Question: Can anyone help me with the following error report (for the code at the bottom):
'''
Exception in thread "AWT-EventQueue-0" java.lang.VerifyError: Constructor must call super() or this() before return in method org.jfree.ui.RectangleInsets.<init>()V at offset 0
at org.jfree.chart.axis.Axis.<clinit>(Axis.java:153)
at org.jfree.chart.StandardChartTheme.<init>(StandardChartTheme.java:233)
at org.jfree.chart.StandardChartTheme.<init>(StandardChartTheme.java:319)
at org.jfree.chart.ChartFactory.<clinit>(ChartFactory.java:231)
at odesolver.ODESolver.createGraph(ODESolver.java:81)
at odesolver.ODESolver.<init>(ODESolver.java:35)
at odesolver.ODESolver$2.run(ODESolver.java:105)
at java.awt.event.InvocationEvent.dispatch(InvocationEvent.java:251)
at java.awt.EventQueue.dispatchEventImpl(EventQueue.java:733)
at java.awt.EventQueue.access$200(EventQueue.java:103)
at java.awt.EventQueue$3.run(EventQueue.java:694)
at java.awt.EventQueue$3.run(EventQueue.java:692)
at java.security.AccessController.doPrivileged(Native Method)
at java.security.ProtectionDomain$1.doIntersectionPrivilege(ProtectionDomain.java:76)
at java.awt.EventQueue.dispatchEvent(EventQueue.java:703)
at java.awt.EventDispatchThread.pumpOneEventForFilters(EventDispatchThread.java:242)
at java.awt.EventDispatchThread.pumpEventsForFilter(EventDispatchThread.java:161)
at java.awt.EventDispatchThread.pumpEventsForHierarchy(EventDispatchThread.java:150)
at java.awt.EventDispatchThread.pumpEvents(EventDispatchThread.java:146)
at java.awt.EventDispatchThread.pumpEvents(EventDispatchThread.java:138)
at java.awt.EventDispatchThread.run(EventDispatchThread.java:91)
BUILD SUCCESSFUL (total time: 2 seconds)
'''
which relates to the following 3 lines of the code:
ODESolver.java:81
'''
JFreeChart chart = ChartFactory.createXYLineChart(
'''
ODESolver.java:35
'''
createGraph();
'''
ODESolver.java:105
'''
new ODESolver(); // Let the constructor do the job
'''
Whole program:
'''
/*
* To change this template, choose Tools | Templates
* and open the template in the editor.
*/
package odesolver;
/**
*
* @author User
*/
import java.awt.*; // Using AWT containers and components
import java.awt.event.*; // Using AWT events and listener interfaces
import javax.swing.*; // Using Swing components and containers
import org.jfree.data.xy.XYSeries;
import org.jfree.data.xy.XYSeriesCollection;
import org.jfree.chart.JFreeChart;
import org.jfree.chart.ChartFactory;
import org.jfree.chart.plot.PlotOrientation;
import org.jfree.chart.ChartPanel;
import org.jfree.data.general.Series;
// A Swing GUI application inherits the top-level container javax.swing.JFrame
public class ODESolver extends JFrame {
private JTextField tfInput, tfOutput;
private int numberIn; // input number
private int sum = 0; // accumulated sum, init to 0
/** Constructor to setup the GUI */
public ODESolver() {
// Retrieve the content-pane of the top-level container JFrame
// All operations done on the content-pane
Container cp = getContentPane();
cp.setLayout(new GridLayout(2, 2, 5, 5));
createGraph();
add(new JLabel("Enter an Integer: "));
tfInput = new JTextField(10);
add(tfInput);
add(new JLabel("The Accumulated Sum is: "));
tfOutput = new JTextField(10);
tfOutput.setEditable(false); // read-only
add(tfOutput);
// Allocate an anonymous instance of an anonymous inner class that
// implements ActionListener as ActionEvent listener
tfInput.addActionListener(new ActionListener() {
@Override
public void actionPerformed(ActionEvent e) {
// Get the String entered into the input TextField, convert to int
numberIn = Integer.parseInt(tfInput.getText());
sum += numberIn; // accumulate numbers entered into sum
tfInput.setText(""); // clear input TextField
tfOutput.setText(sum + ""); // display sum on the output TextField
}
});
setDefaultCloseOperation(JFrame.EXIT_ON_CLOSE); // Exit program if close-window button clicked
setTitle("ODE Accumulator"); // "this" Frame sets title
setSize(350, 120); // "this" Frame sets initial size
setVisible(true); // "this" Frame shows
}
private JPanel createGraph() {
JPanel panel = new JPanel();
XYSeries series = new XYSeries("MyGraph");
series.add(0, 1);
series.add(1, 2);
series.add(2, 5);
series.add(7, 8);
series.add(9, 10);
XYSeriesCollection dataset = new XYSeriesCollection();
dataset.addSeries(series);
JFreeChart chart = ChartFactory.createXYLineChart(
"XY Chart",
"x-axis",
"y-axis",
dataset,
PlotOrientation.VERTICAL,
true,
true,
false
);
ChartPanel chartPanel = new ChartPanel(chart);
panel.add(chartPanel);
return panel;
}
/** The entry main() method */
public static void main(String[] args) {
// Run the GUI construction in the Event-Dispatching thread for thread-safety
SwingUtilities.invokeLater(new Runnable() {
@Override
public void run() {
new ODESolver(); // Let the constructor do the job
}
});
}
}
'''
Maybe the problem is that there are files in ODESolver, src and lib with errors, as netbeans reports (see screenshot below). I don't know which files are upposed to have errors though, as none of then have an exclamation mark on them, as they usually do of they have errors.

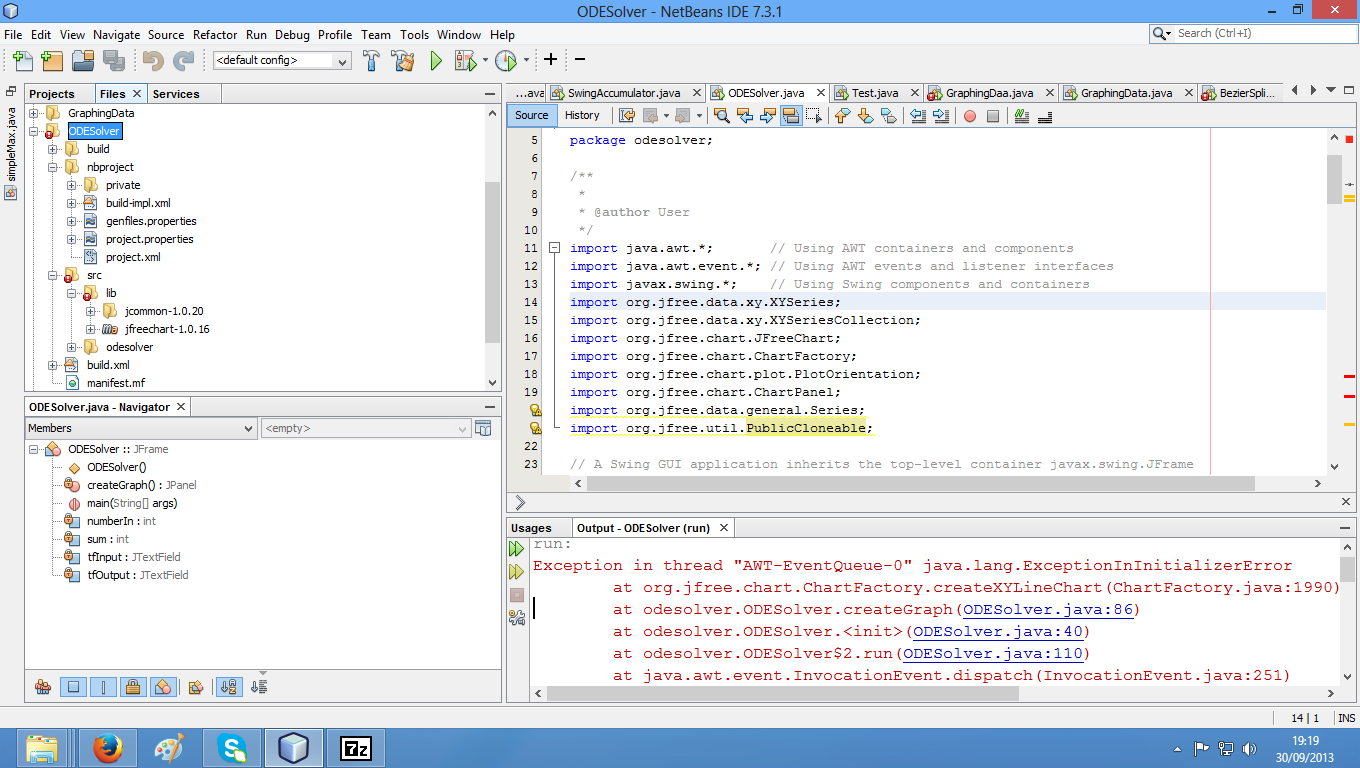
Answer: problem was solved by adding the jar files to the classpath, rather than the folder containing them